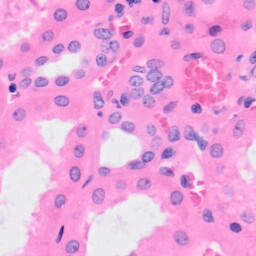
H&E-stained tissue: Kidney